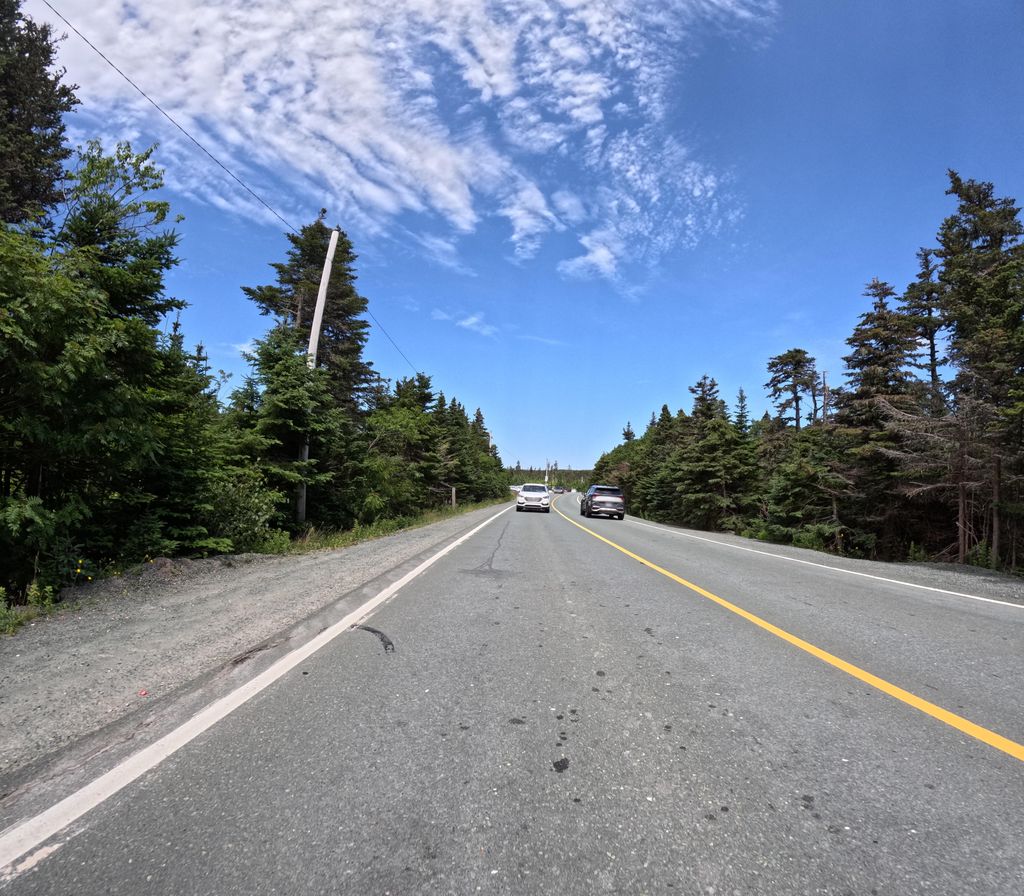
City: st_johns